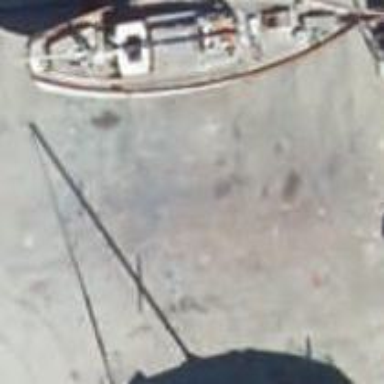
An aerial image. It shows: Boatyard along the waterway.